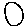
Label: circle